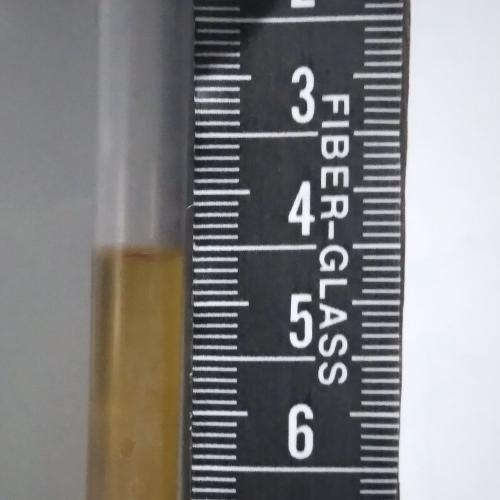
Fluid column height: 4.6 cm